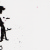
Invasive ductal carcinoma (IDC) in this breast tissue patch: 0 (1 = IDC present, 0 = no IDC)